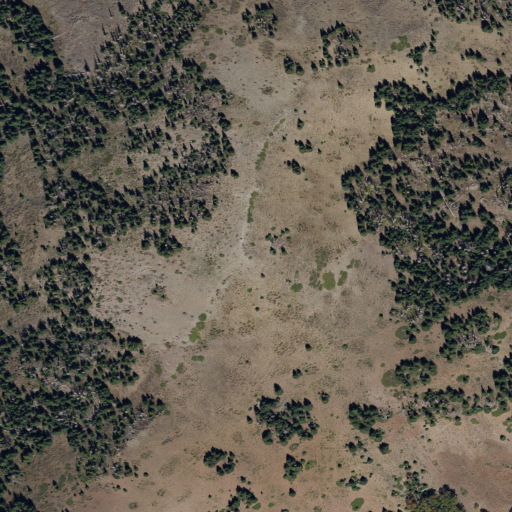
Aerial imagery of mountain in Utah named Monument Peak containing evergreen forest and shrub